Question: Hello I could not solve this piece of code, my solution is last. Please guide me.
The overview of the final project is as follows:

the details:
In this exercise, we want to show the products that the user has in his shopping cart. In the initial project, there is a file in the path src/data/index.js that contains the list of these products. Also, in the src/App.js file as an example, one of the items in this list is placed statically; You use map to display array of products instead of this fixed product.
Note: To simplify the work, the PersianDigits tool has also been added to the project. By using this function, the entered number will be displayed in the amount format.
'''
import { PersianDigits } from "./utils";
console.log(PersianDigits(100000)) //ryl 100,000
'''
Requested changes Display the list based on the given array Notes You are only allowed to modify the App.js file.
products in index.js :
'''
export const products = [
{
id: 1,
name: "rb gwjh frngy",
price: 40_000,
image: "https://quera.ir/qbox/view/0Cur3oz893/1.jpg",
},
{
id: 2,
name: "shyr swy",
price: 80_000,
image: "https://quera.ir/qbox/view/JKxED84wZp/2.jpg",
},
{
id: 3,
name: "nrgyl",
price: 70_000,
image: "https://quera.ir/qbox/view/d0CdIY6XGt/3.jpg",
},
{
id: 4,
name: "hwyj",
price: 10_000,
image: "https://quera.ir/qbox/view/lHrc5ketfC/4.jpg",
},
{
id: 5,
name: "khp khykh",
price: 20_000,
image: "https://quera.ir/qbox/view/McoK2FpgNo/5.jpg",
},
];
'''
code in app.js
'''
import "./App.css";
import { products } from "./data";
import { PersianDigits } from "./utils";
function App() {
return (
<div className="d-flex justify-content-center align-items-center vh-100">
<div className="container">
<div className="row">
<div className="col">
<h3 className="text-center mb-5">sbd khryd</h3>
</div>
</div>
<div className="row">
<div className="col">
<div className="list-group">
{/* Repeat this item*/}
<div className="list-group-item">
<div className="d-flex align-items-center justify-content-between">
<img
src="https://quera.ir/qbox/view/0Cur3oz893/1.jpg"
alt="rb gwjh frngy"
className="product-image"
/>
<span>rb gwjh frngy</span>
{/* With this function, you can display the number in Rial format*/}
<span>{PersianDigits(40_000)}</span>
</div>
</div>
{/* Repeat this item*/}
</div>
</div>
</div>
</div>
</div>
);
}
export default App;
'''
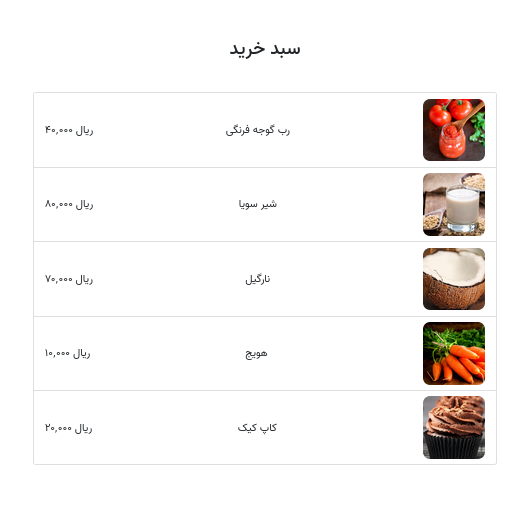
Answer: You can use a map there
'''
{products.map(data=>(
<div className="list-group-item">
<div className="d-flex align-items-center justify-content-between">
<img
src={data.image}
alt="rb gwjh frngy"
className="product-image"
/>
<span>rb gwjh frngy</span>
{/* With this function, you can display the number in Rial format*/}
<span>{PersianDigits(data.price)}</span>
</div>
</div>
))}
'''
like that.